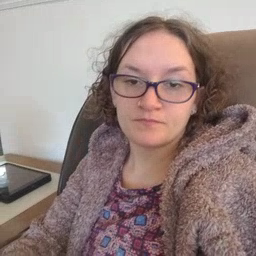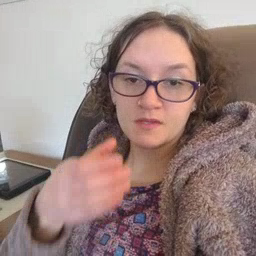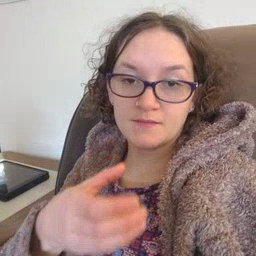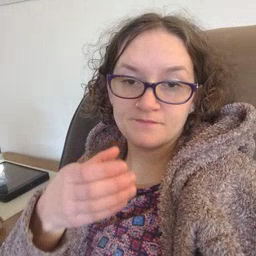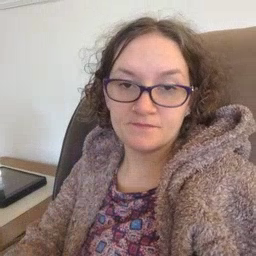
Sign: can